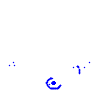
Particle: proton